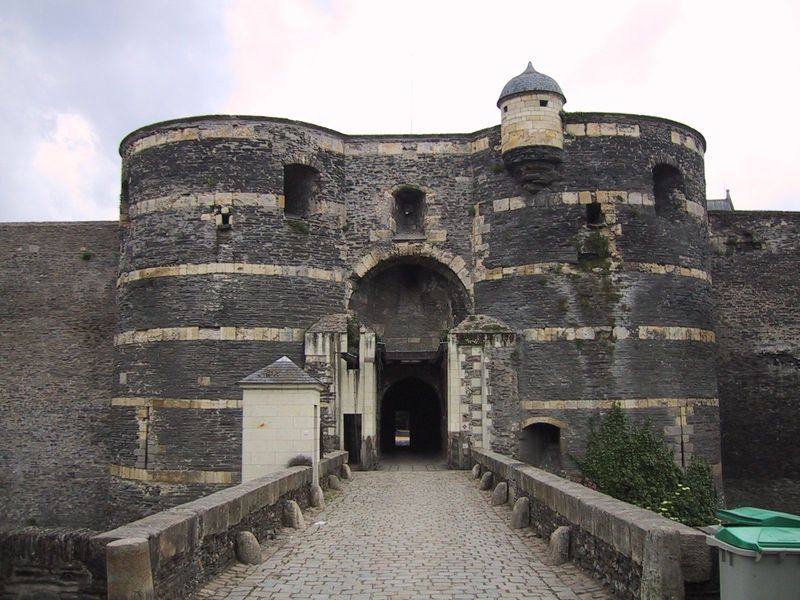
Titel: Burg von Angers
Standort: Angers, Burg (EU - F)
Schlagwörter: dunkel, wasser, fluss, fenster, hell, schwarz, säule, weiss, haus, schloss, architektur, stein, steine, wache, brücke, turm, deutschland, bogen, italien, pflaster, mauer, kuppel, häuschen, gestreift, tor, foto, eingang, zugang, burg, türme, torbogen, festung, rom, portal, öffnung, stadtmauer, burggraben, römisch, tonne, zinne, poller, schießscharten, porta, feste, zugbrücke, wehranlage, eingangstor, wachhäuschen, mülltonne, festungsbau, sreifen, for, estung, porta nigra, mülltonen, müllcontainer